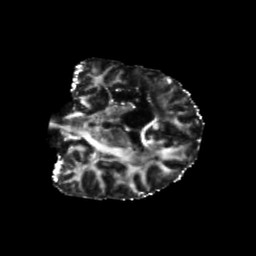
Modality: FA
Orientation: coronal
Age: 44
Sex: female
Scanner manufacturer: siemens
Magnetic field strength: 3 T
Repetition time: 5.25 s
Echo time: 0.08 s